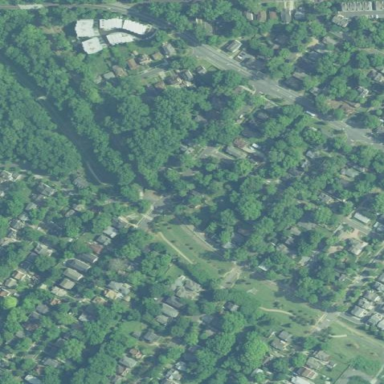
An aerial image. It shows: Residential area composed of single-family homes.